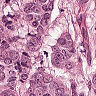
Metastatic tissue present: yes